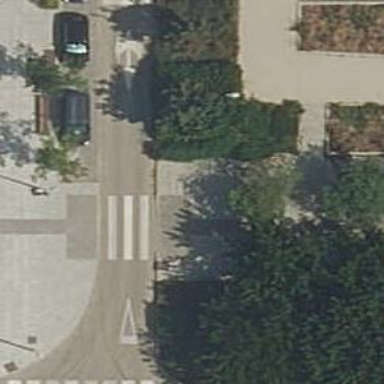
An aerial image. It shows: Uncontrolled crossing on the road.